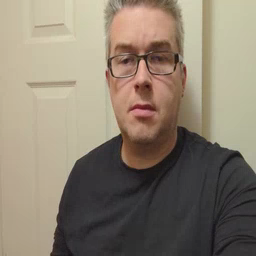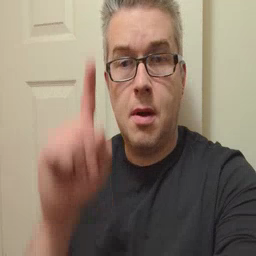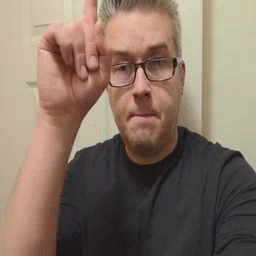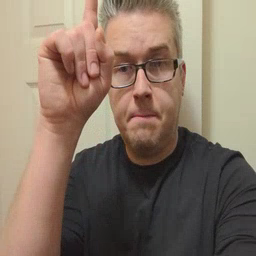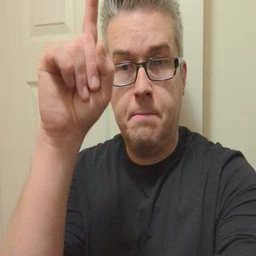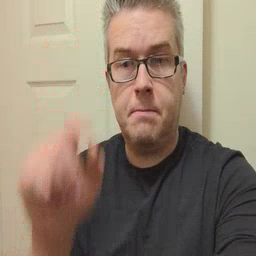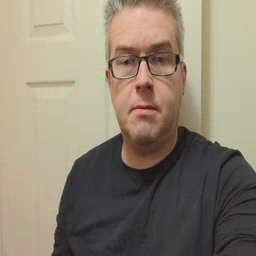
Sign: up